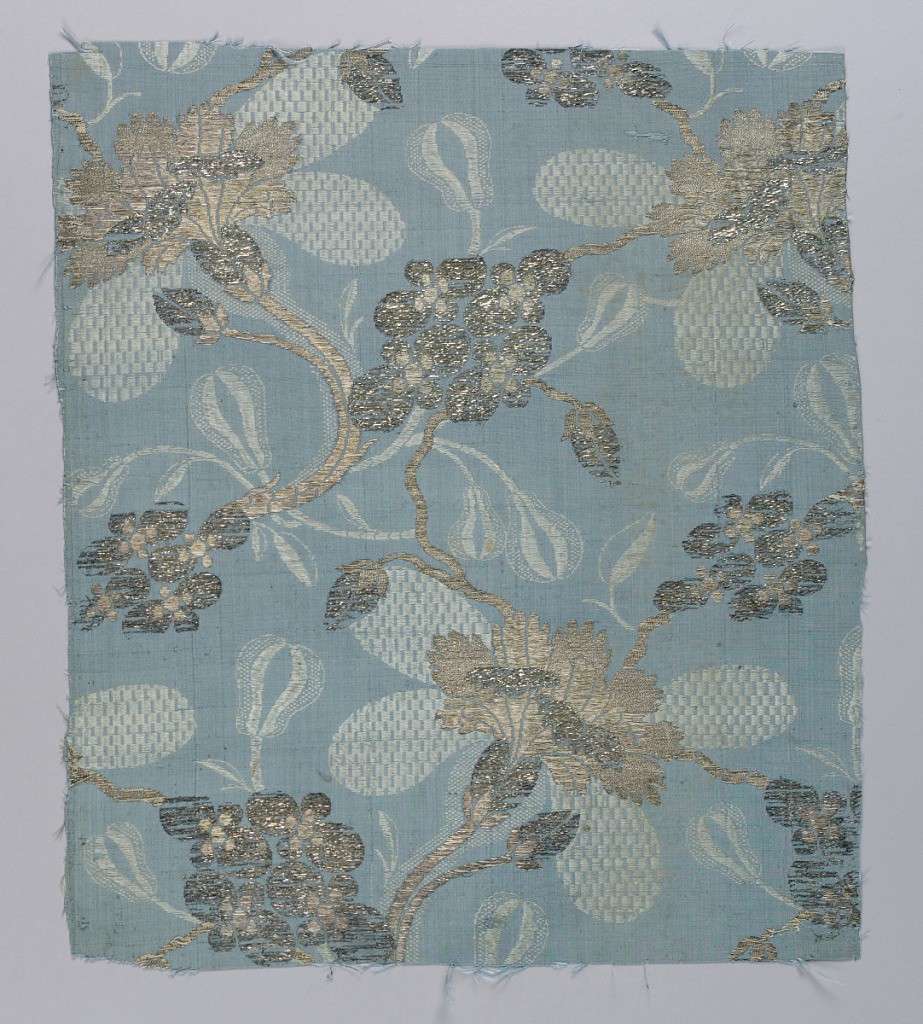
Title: Fragment
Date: mid-18th century
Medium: silk, metallic thread Technique: plain compound weave with discontinuous supplementary weft patterning (brocaded)
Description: Blue fabric with large scale flowers and buds in a lighter blue; brocaded with two kinds of silver thread.